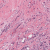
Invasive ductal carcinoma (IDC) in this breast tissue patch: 1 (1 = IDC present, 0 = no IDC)